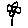
Label: flower